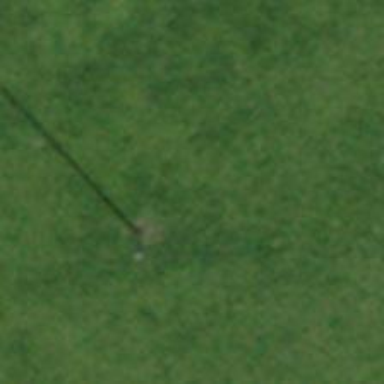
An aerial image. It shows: Power pole.